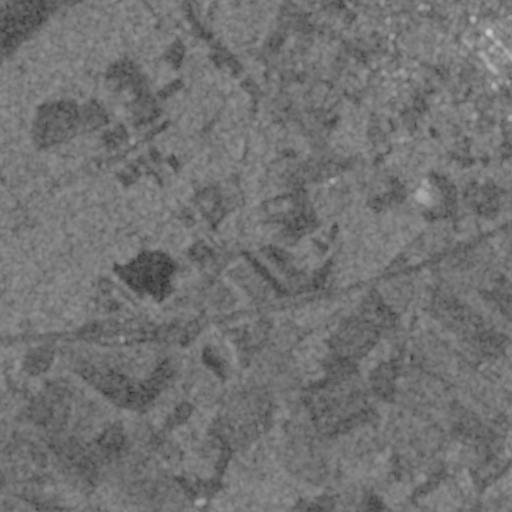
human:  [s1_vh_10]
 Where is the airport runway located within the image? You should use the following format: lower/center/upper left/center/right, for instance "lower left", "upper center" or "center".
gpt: The airport runway is located in the upper left of the image.
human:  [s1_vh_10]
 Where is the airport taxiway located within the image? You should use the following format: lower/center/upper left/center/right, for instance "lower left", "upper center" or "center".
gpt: The airport taxiway is located in the upper left of the image.
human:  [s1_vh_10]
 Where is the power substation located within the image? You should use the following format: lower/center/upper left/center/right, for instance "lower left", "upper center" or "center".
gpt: The power substation is located in the center right of the image.
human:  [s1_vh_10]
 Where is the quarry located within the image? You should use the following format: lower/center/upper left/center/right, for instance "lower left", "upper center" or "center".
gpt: The quarry is located in the lower center of the image.
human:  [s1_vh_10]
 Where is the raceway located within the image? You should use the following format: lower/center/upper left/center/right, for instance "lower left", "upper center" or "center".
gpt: The raceway is located in the lower right of the image.
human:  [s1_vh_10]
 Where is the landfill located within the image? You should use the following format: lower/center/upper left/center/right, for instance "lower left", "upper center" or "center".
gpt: There is no landfill in the image.

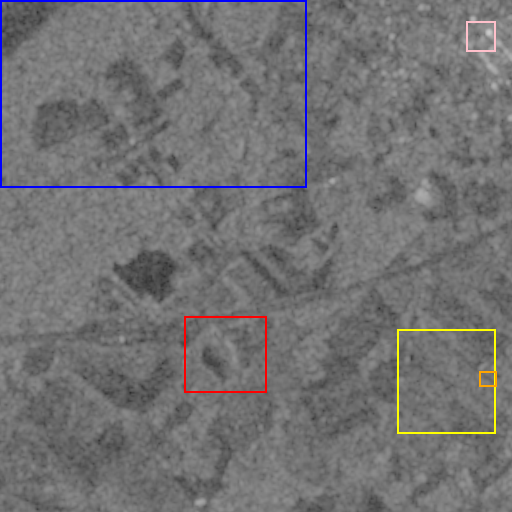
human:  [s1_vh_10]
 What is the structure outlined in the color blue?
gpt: The structure outlined in blue is an airport.
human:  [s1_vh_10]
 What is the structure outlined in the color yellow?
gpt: The structure outlined in yellow is a crop field.
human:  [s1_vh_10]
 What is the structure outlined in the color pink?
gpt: The structure outlined in pink is a park.
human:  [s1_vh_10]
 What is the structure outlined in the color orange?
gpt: The structure outlined in orange is a parking lot.
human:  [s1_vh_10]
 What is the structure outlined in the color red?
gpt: The structure outlined in red is a quarry.
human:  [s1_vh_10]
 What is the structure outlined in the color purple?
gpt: There is no purple outline.